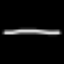
Label: line